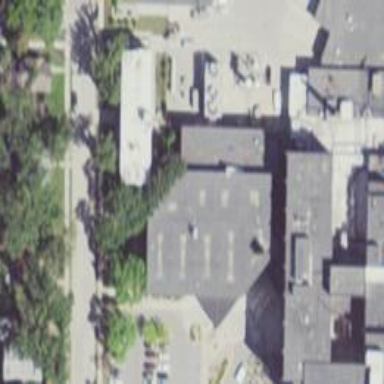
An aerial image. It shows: Healthcare clinic is depicted in the image.